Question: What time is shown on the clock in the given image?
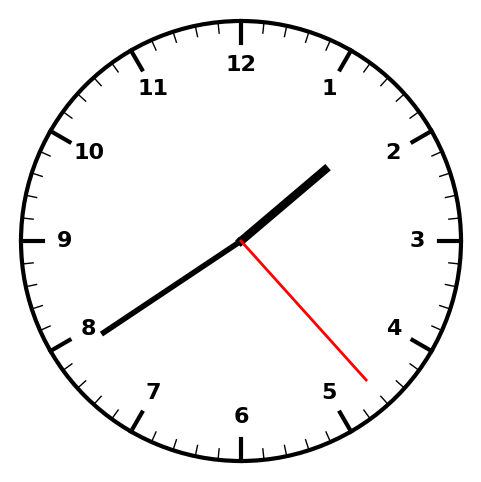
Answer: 01:39:23